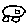
Label: car